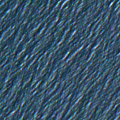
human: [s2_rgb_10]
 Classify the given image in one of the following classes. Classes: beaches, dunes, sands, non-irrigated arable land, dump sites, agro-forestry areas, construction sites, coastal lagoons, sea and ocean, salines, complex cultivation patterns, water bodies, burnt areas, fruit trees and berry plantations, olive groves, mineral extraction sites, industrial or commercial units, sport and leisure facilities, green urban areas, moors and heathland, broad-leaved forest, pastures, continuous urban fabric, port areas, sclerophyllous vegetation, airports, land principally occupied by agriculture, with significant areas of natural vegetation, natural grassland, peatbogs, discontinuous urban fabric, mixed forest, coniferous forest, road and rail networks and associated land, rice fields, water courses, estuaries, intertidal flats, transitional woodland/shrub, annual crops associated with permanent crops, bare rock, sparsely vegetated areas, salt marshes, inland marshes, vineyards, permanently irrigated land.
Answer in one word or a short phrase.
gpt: sea and ocean